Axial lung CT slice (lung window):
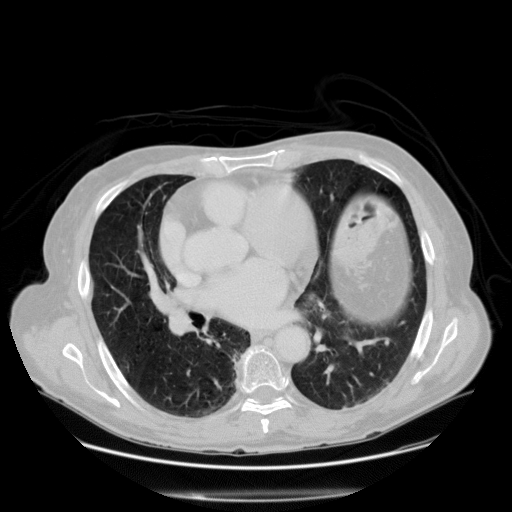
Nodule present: no